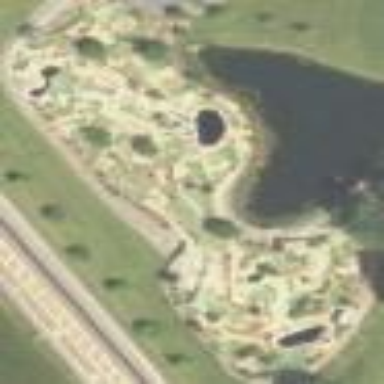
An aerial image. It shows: Miniature golf leisure land.